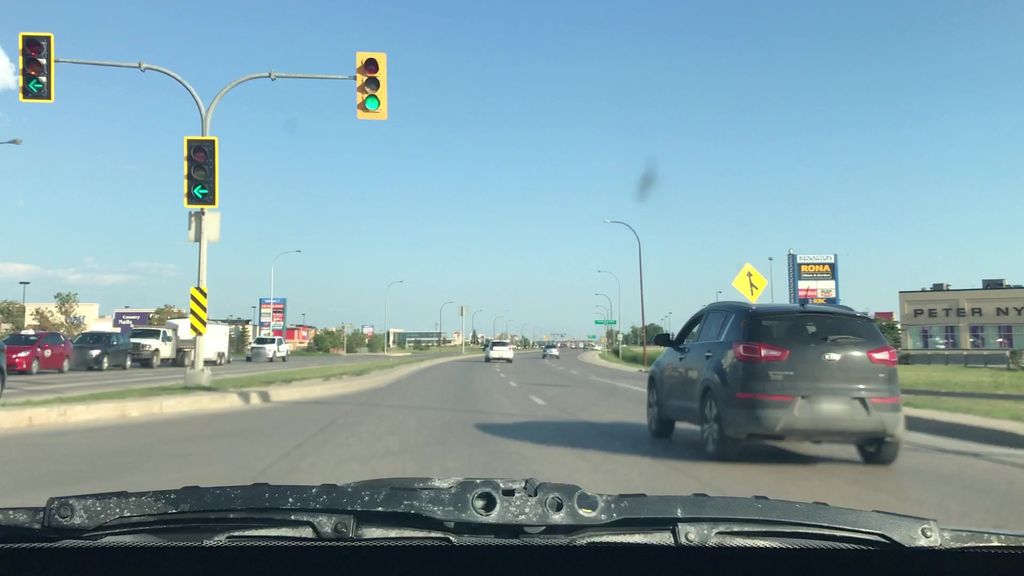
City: winnipeg